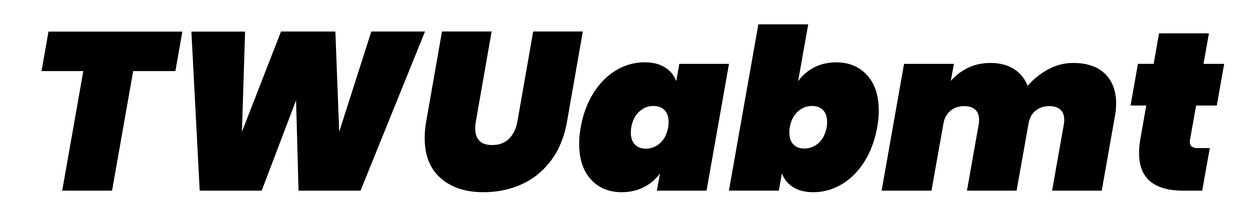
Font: Poppins-BlackItalic